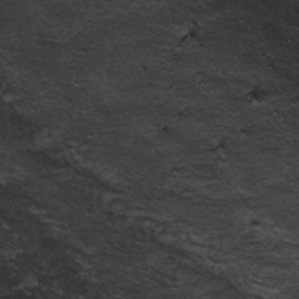
Label: frost